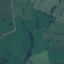
Label: Pasture